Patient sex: M
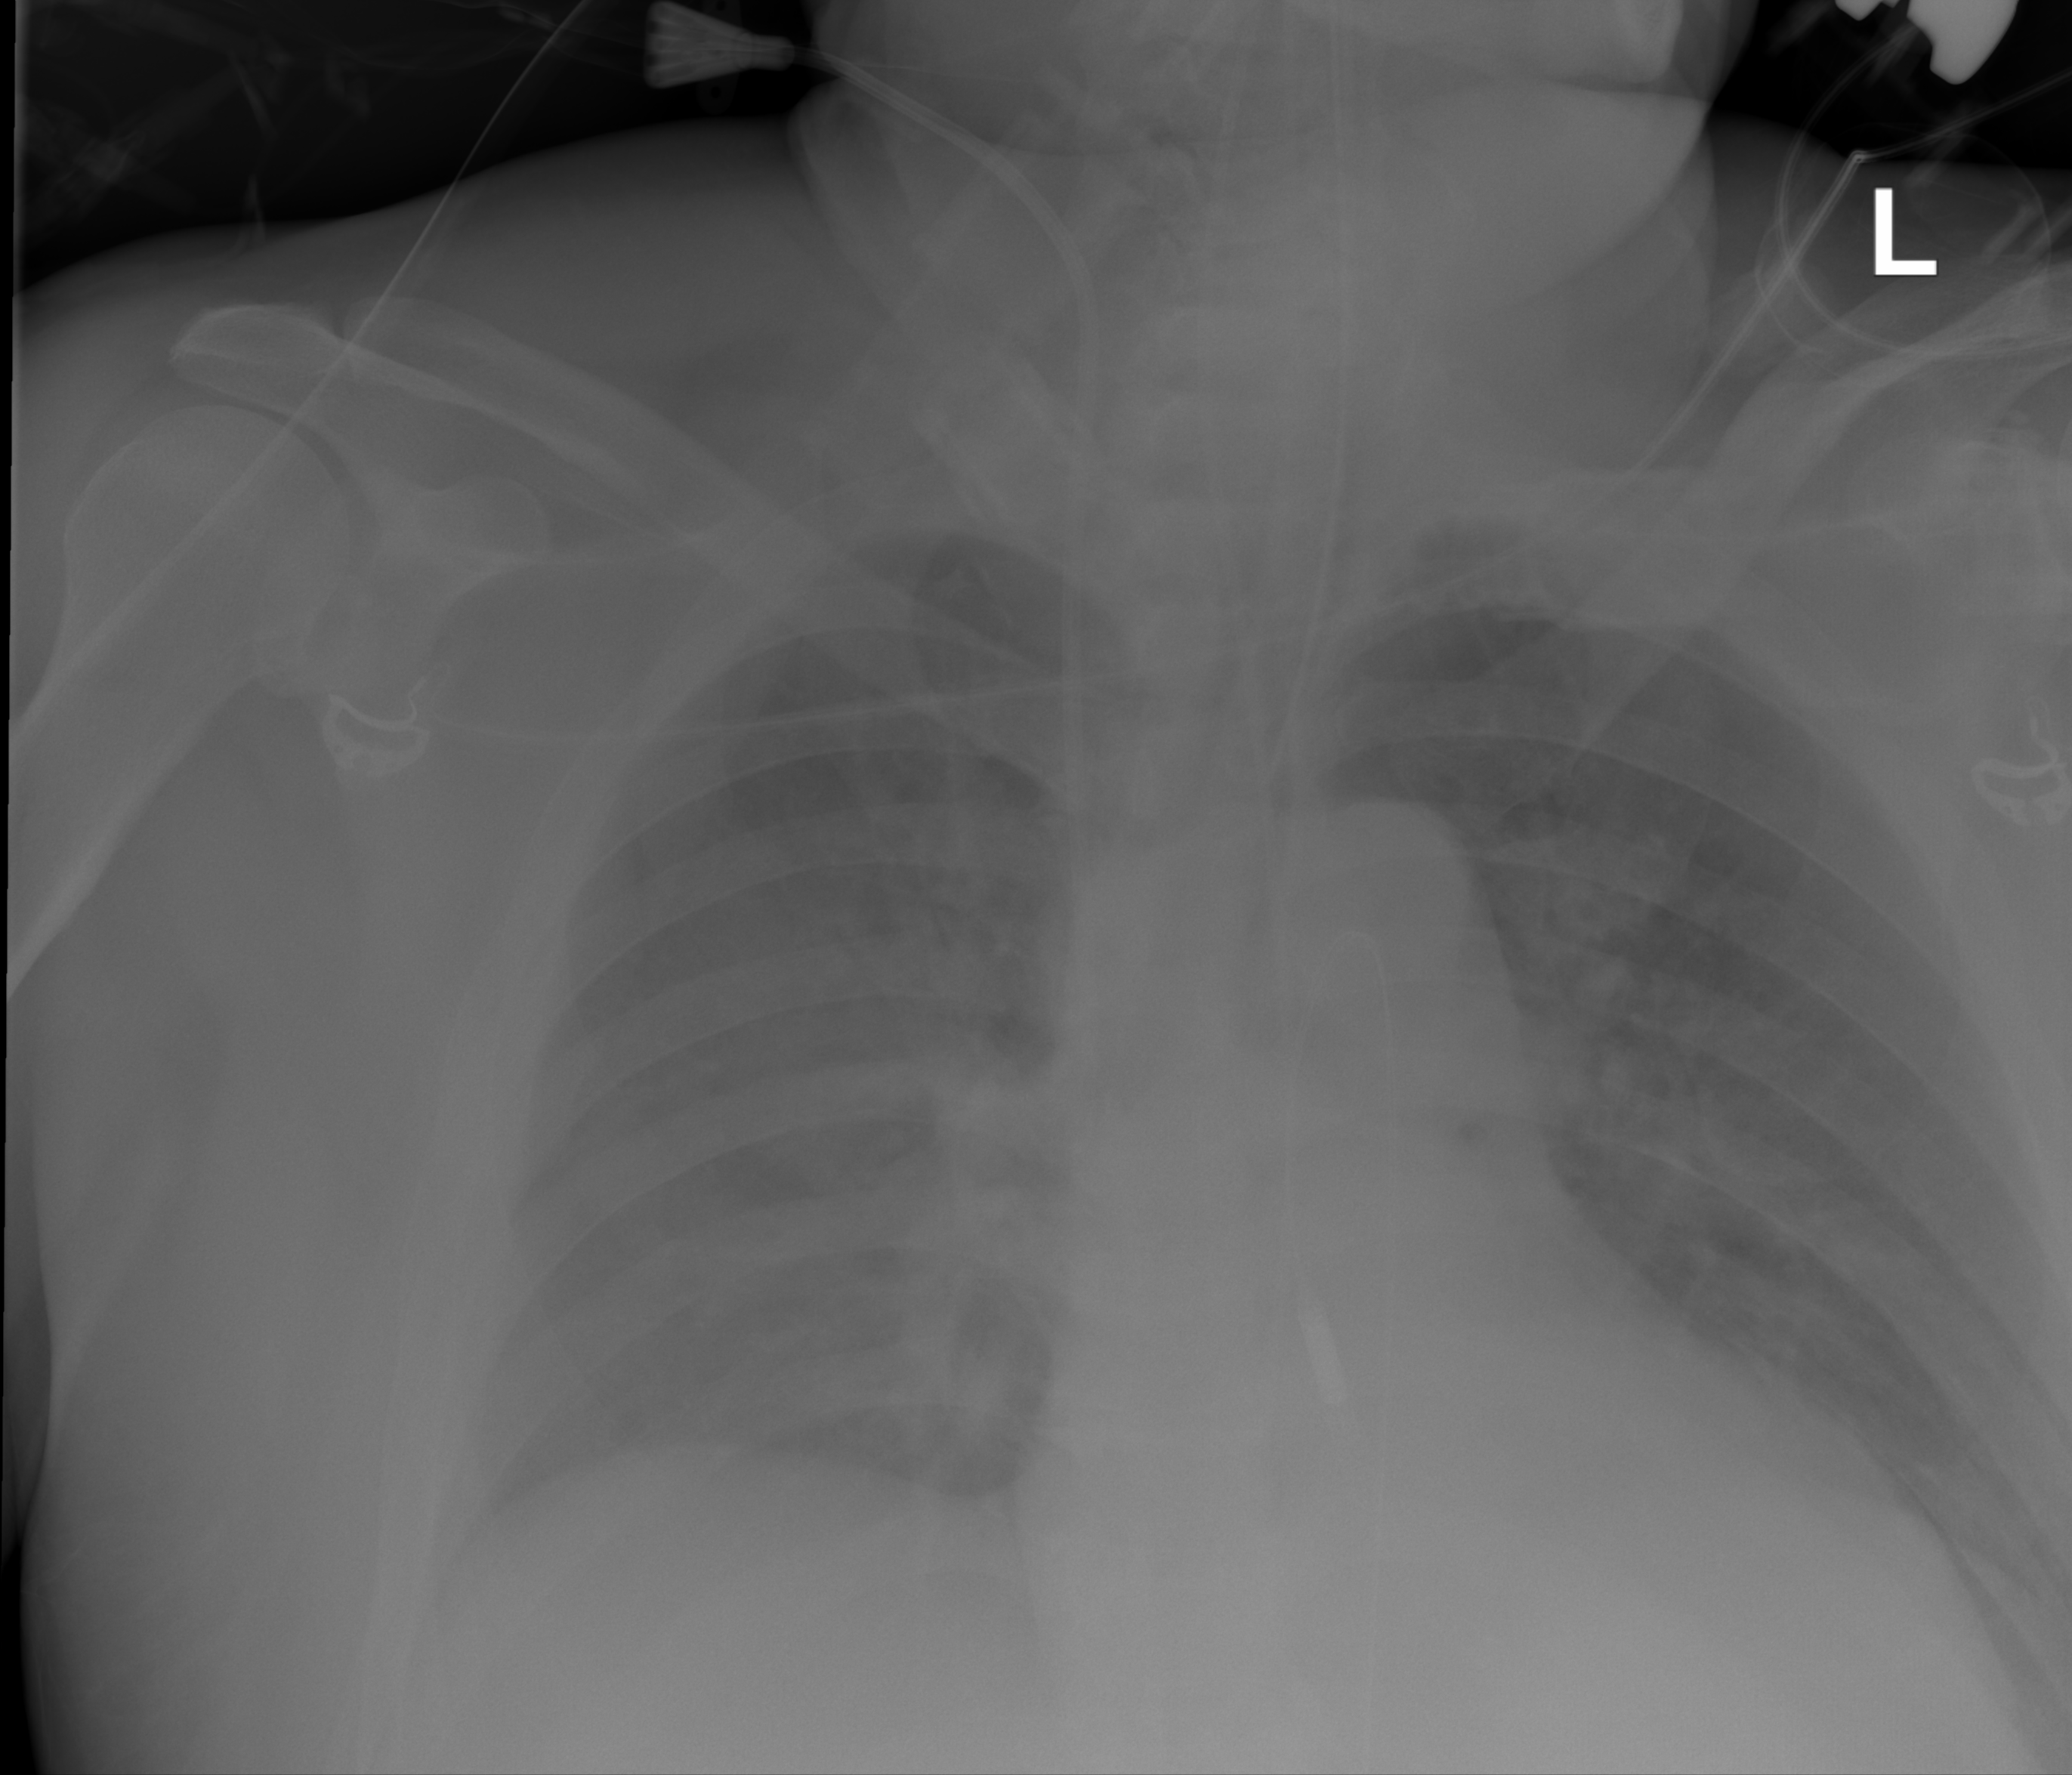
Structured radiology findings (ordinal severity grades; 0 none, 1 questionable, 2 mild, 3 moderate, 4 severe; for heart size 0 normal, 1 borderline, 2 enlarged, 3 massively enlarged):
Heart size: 2
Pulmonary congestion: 1
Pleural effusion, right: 0
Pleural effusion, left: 0
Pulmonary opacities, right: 0
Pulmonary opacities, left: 0
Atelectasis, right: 2
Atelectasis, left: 0